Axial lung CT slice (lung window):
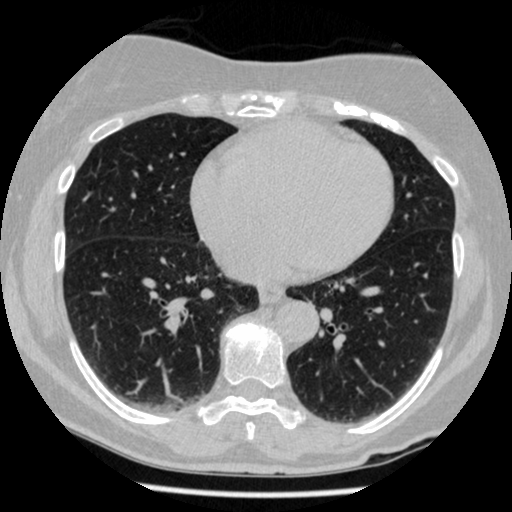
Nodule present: no